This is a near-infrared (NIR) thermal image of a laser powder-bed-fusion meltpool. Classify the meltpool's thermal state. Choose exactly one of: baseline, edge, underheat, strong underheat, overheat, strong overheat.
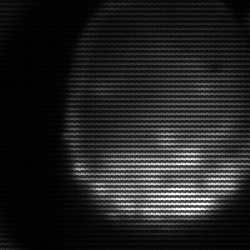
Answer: edge